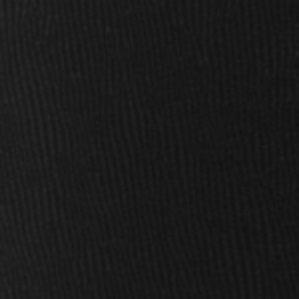
Label: frost